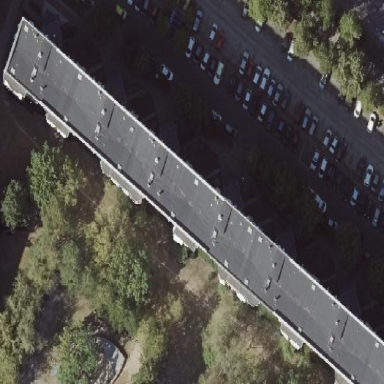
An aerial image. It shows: Apartment building with flat roof.